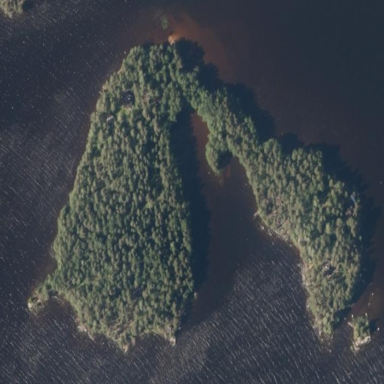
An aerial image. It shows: Image showing island.